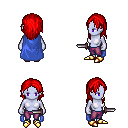
a pixel art fantasy rpg character, female body template, dark elf, purple skin, blue cape, magenta pants, red long hairstyle, gold boots, dagger, four views (front, back, left, right), 2x2 character sprite sheet, small pixel art, hard edges, no anti-aliasing